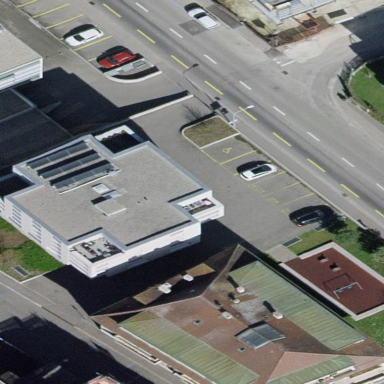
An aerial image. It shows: Parking area with surface.